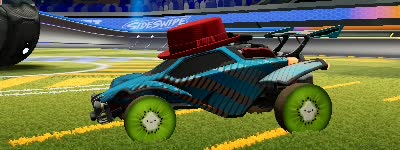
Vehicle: octane